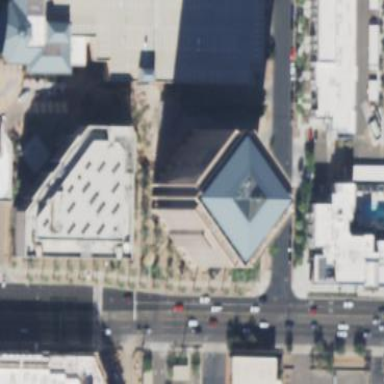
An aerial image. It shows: Building with pyramidal roof shape.